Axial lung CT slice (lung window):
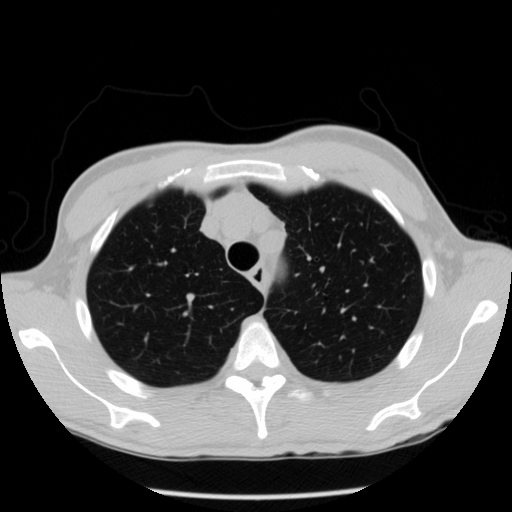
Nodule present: no